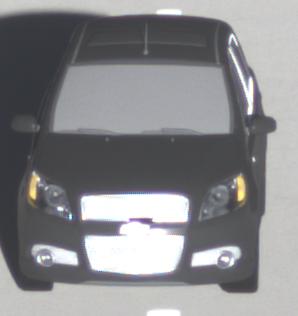
Make: Chevrolet
Model: Aveo 1.2
Detailed model: Aveo
Model produced from: 2008/06
Model produced until: 2011/01
Doors: 3
Color: black
Road condition: dry road
Daytime: sunrise or sunset
Contrast: high contrast